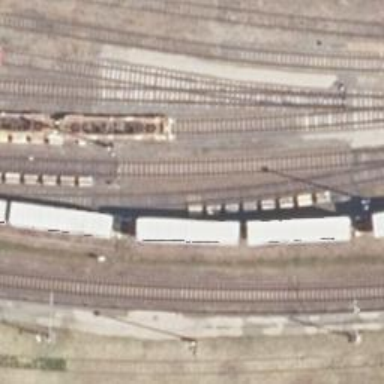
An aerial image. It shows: Rail yard with electrified contact lines for the trains.